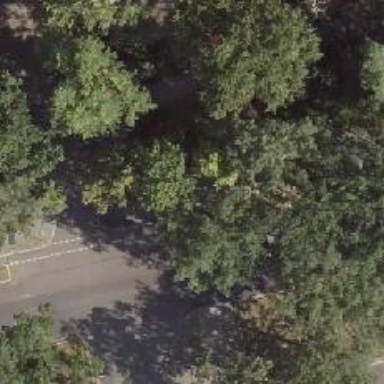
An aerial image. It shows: Footway along the road.